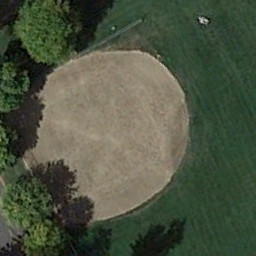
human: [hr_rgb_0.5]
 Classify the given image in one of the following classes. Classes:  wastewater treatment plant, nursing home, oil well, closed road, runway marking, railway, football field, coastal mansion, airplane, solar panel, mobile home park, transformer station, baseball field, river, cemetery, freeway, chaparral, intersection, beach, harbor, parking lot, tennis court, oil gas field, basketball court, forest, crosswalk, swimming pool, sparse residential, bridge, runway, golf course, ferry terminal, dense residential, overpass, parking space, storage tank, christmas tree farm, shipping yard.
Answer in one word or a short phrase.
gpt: baseball field